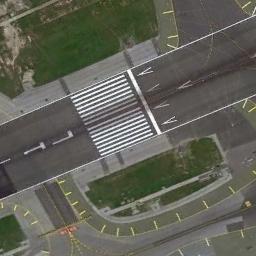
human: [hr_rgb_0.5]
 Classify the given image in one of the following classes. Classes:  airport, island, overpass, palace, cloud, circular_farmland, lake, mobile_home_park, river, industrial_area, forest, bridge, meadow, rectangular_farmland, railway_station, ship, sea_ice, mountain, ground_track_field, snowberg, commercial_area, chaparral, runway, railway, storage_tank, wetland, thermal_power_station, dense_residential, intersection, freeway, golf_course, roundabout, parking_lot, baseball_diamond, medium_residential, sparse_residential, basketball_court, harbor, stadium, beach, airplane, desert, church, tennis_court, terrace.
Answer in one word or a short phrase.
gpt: runway